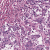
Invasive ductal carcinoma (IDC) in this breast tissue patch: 1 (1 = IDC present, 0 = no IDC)